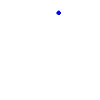
Particle: proton